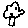
Label: tree